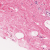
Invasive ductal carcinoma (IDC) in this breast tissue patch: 0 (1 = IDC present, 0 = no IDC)